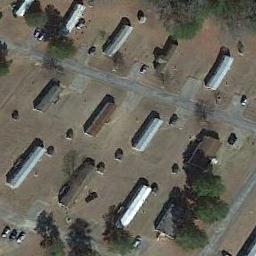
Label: mobile_home_park